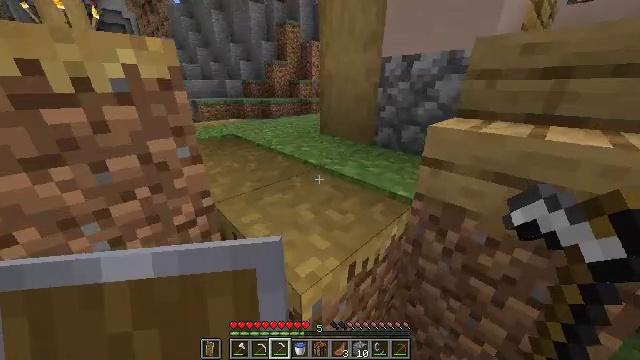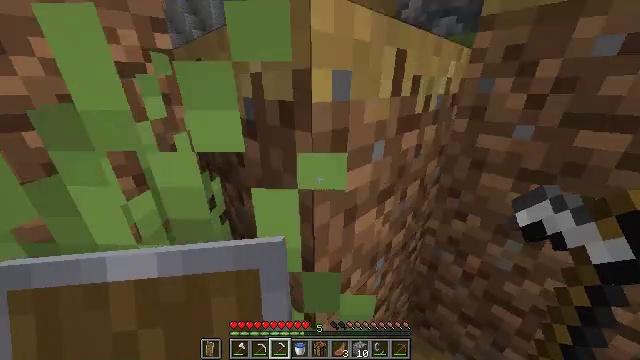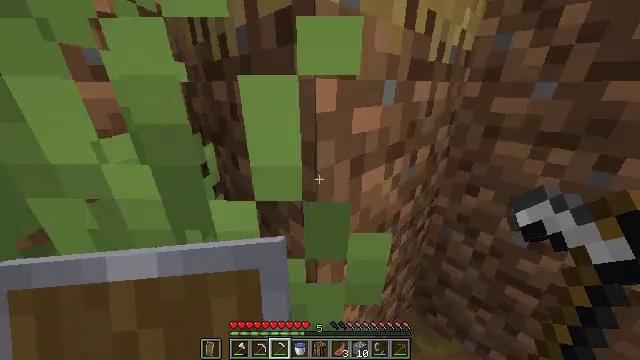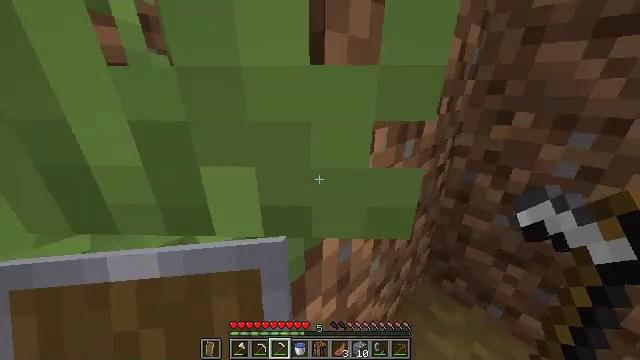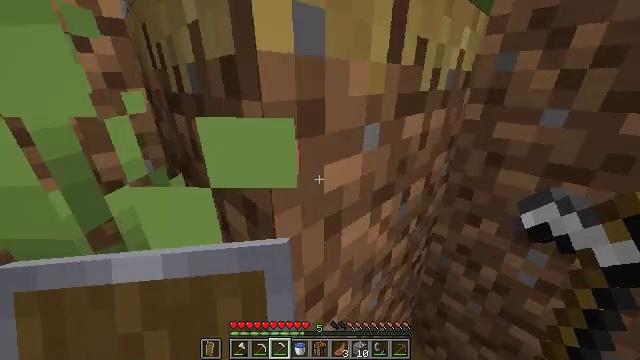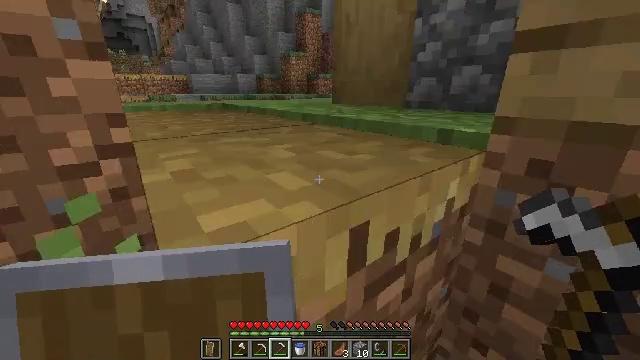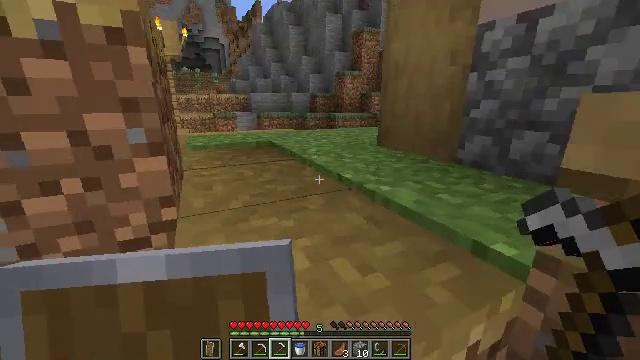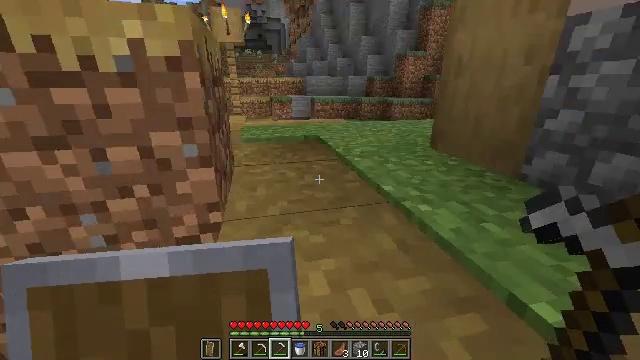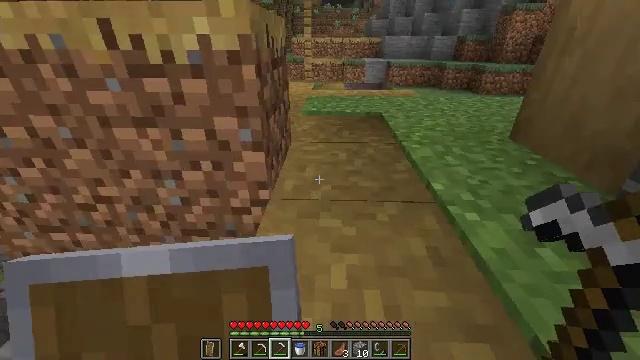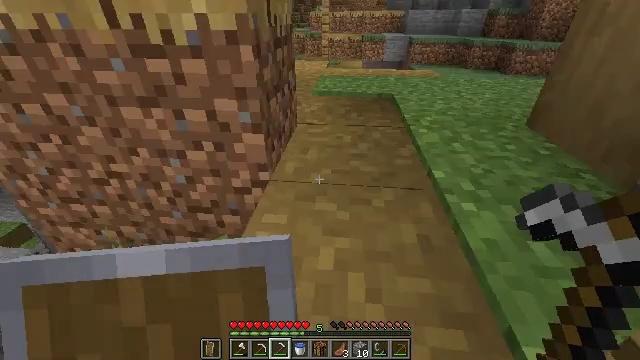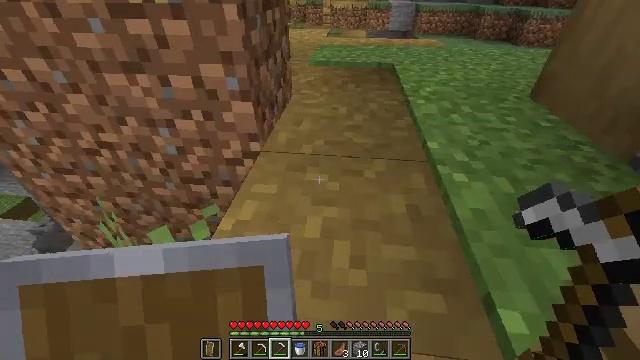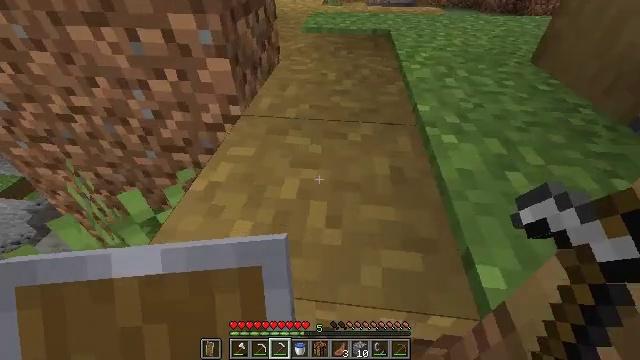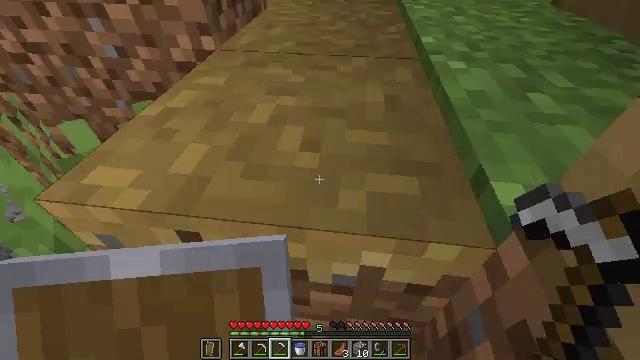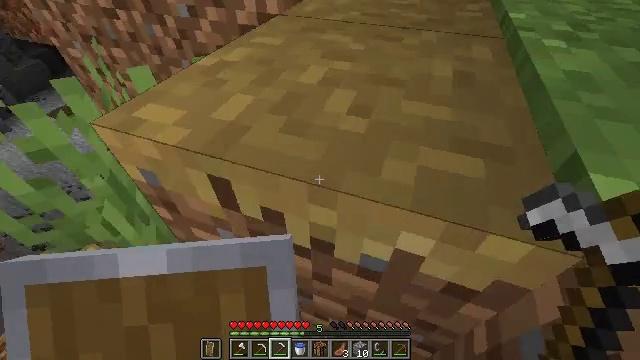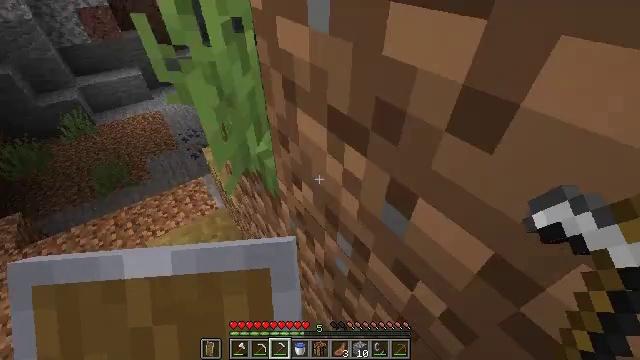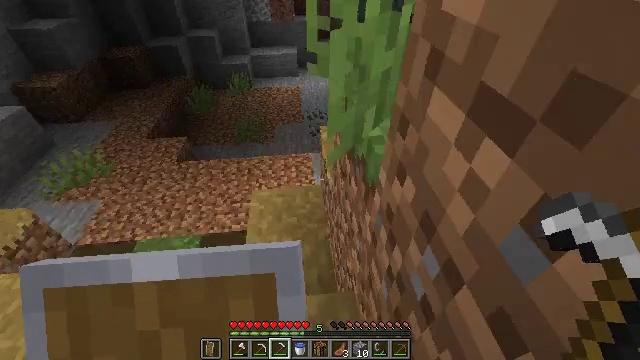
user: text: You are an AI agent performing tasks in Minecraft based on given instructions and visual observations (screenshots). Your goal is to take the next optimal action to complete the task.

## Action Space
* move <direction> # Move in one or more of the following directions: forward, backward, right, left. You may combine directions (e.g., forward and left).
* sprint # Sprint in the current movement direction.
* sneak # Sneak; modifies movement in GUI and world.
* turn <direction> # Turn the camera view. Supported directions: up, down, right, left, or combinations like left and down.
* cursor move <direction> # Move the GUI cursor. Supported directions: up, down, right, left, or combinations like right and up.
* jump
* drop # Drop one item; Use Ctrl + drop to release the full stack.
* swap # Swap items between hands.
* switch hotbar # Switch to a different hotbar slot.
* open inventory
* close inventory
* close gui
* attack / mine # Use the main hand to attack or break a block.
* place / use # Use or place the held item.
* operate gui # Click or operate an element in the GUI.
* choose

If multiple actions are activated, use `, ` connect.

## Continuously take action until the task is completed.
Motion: motion action
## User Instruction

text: Mine the grass path to create a new path.
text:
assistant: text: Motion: move forward and move right, sprint, jump
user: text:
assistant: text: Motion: move forward and move right, sprint, jump
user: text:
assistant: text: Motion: move forward and move right, sprint, jump
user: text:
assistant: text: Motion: move forward and move right, sprint, jump
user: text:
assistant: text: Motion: move forward and move right, sprint, turn left and up, jump
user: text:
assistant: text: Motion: move forward, sprint, turn left and up, jump
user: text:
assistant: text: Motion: move forward, sprint, turn left and down, jump
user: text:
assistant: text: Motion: move forward, sprint, turn left and down, jump
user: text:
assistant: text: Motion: move forward, sprint, turn left and down, jump
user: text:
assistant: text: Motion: move forward and move right, sprint, turn down, jump
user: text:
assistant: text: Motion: move forward and move right, sprint, turn down, jump
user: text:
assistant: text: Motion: move forward and move right, sprint, turn down, jump
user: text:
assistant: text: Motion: move forward and move right, sprint, turn left and down, jump
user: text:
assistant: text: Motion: move forward and move right, sprint, turn left and up, jump
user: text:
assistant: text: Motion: move forward and move right, sprint, turn left, jump
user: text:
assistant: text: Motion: move forward and move right, sprint, turn left and down, jump
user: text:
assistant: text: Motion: move forward and move right, sprint, jump
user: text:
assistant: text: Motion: move forward and move right, jump
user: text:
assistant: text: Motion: move forward and move right, jump
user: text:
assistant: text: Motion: move forward and move right, turn right and up, jump
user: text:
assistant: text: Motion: move forward and move right, turn right and up, jump
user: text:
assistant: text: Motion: move right, turn right, jump
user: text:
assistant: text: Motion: move right, turn right, jump
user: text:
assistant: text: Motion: move right, turn right and up, jump
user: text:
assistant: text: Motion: move right, turn up, jump
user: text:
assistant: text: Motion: move right, turn right and up, jump
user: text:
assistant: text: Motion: move right, turn right and up, jump
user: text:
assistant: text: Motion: move right, turn left and up, jump
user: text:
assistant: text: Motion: move right, turn left and up, jump
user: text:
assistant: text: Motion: move right, turn left, jump